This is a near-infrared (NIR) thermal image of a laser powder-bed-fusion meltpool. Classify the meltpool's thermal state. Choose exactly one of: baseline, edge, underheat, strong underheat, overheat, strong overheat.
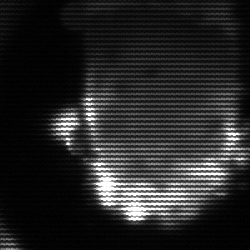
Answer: baseline